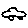
Label: car